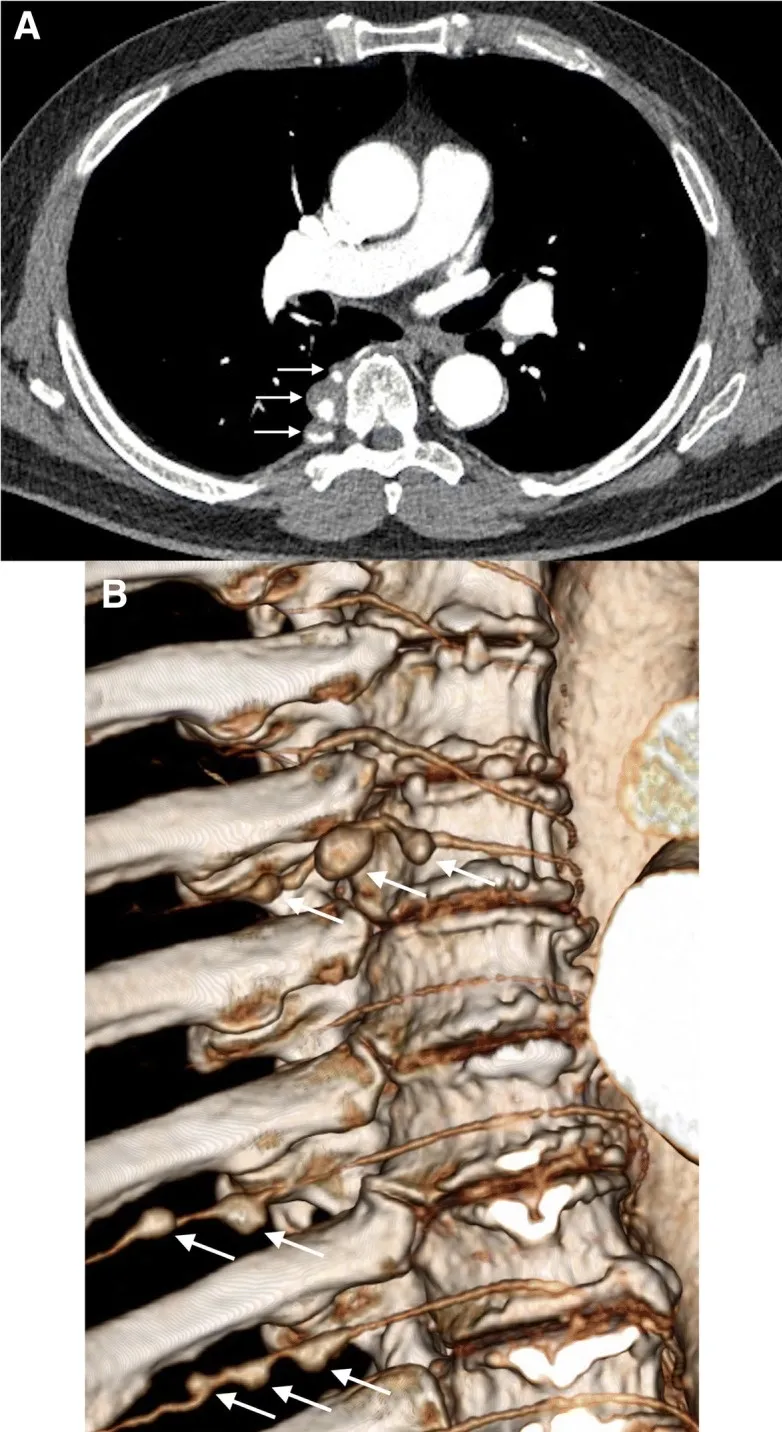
CT angiography. A; Axial CT image shows three dense nodules and eccentric lower attenuation material (arrows) consistent with thrombus containing aneurysms of the proximal right 7th intercostal artery, the largest measuring 2.1 cm x 1.8 cm. B Three-dimensional reconstruction shows multifocal aneurysmal dilatations at multiple levels (arrows).
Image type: radiology (ct)